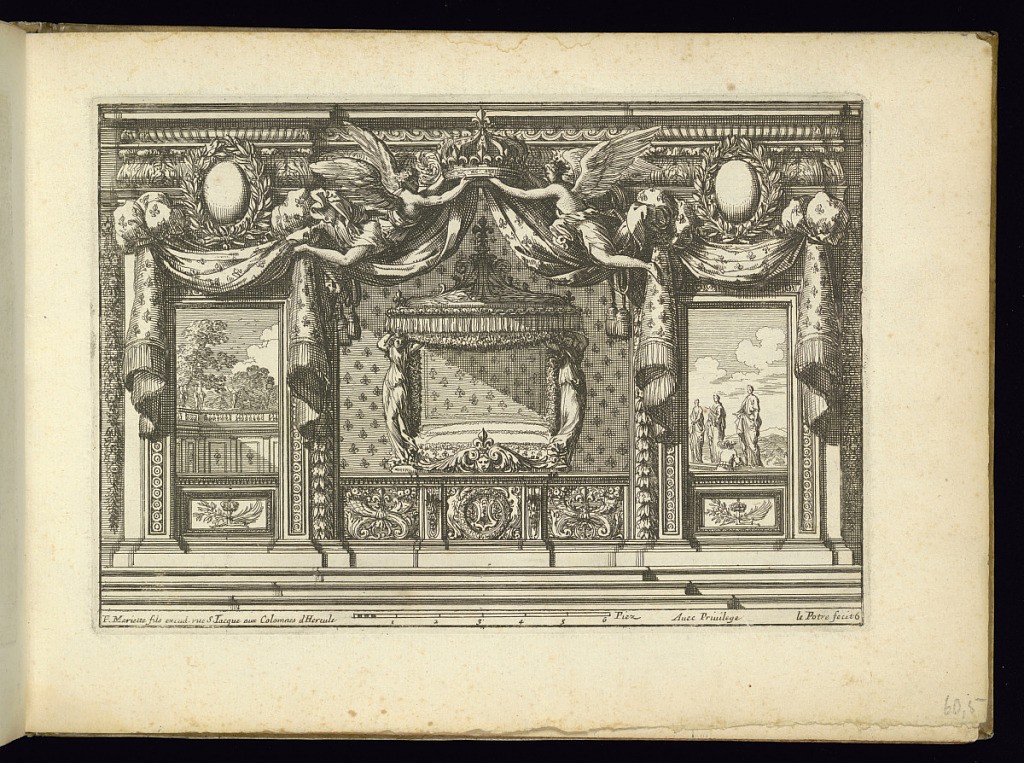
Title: Royal Alcove
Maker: Jean Le Pautre, French, 1618–1682
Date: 1656–57
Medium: Etching on laid paper
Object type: Print
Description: An alcove with a bed in the center behind a carved balustrade, flanked by doors with views of a garden landscape beyond. The alcove is framed by hanging textiles with fleurs-de-lys, and two angles in the center holding a large French royal crown, with ornately carved paneling and molding featuring scrolling leaves, wave pattern, and gadrooning. The canopy above the bed is supported by caryatids and decorated with scrolling leaves, and festoons of flowers. The plate is signed, numbered and includes a scale below the scene.